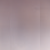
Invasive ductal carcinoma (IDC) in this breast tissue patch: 0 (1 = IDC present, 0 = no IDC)